Question:
Here, I am facing another problem with CSS.
My HTML string is coming from database and adding to DOM with HTML Object.
'''
new HTML(result.getResponseObject().getStringResult());
'''
That string contains some HTML tables and have 'border="1"', that has been overridden by default CSS (you can see that in Firebug), where as the border applied in HTML like 'border="1"'
How to tell that the applied styles are in 'HTML', not from any CSS file (or did I miss something in my code)?
I tried with '1px solid !important'; it's still not working.
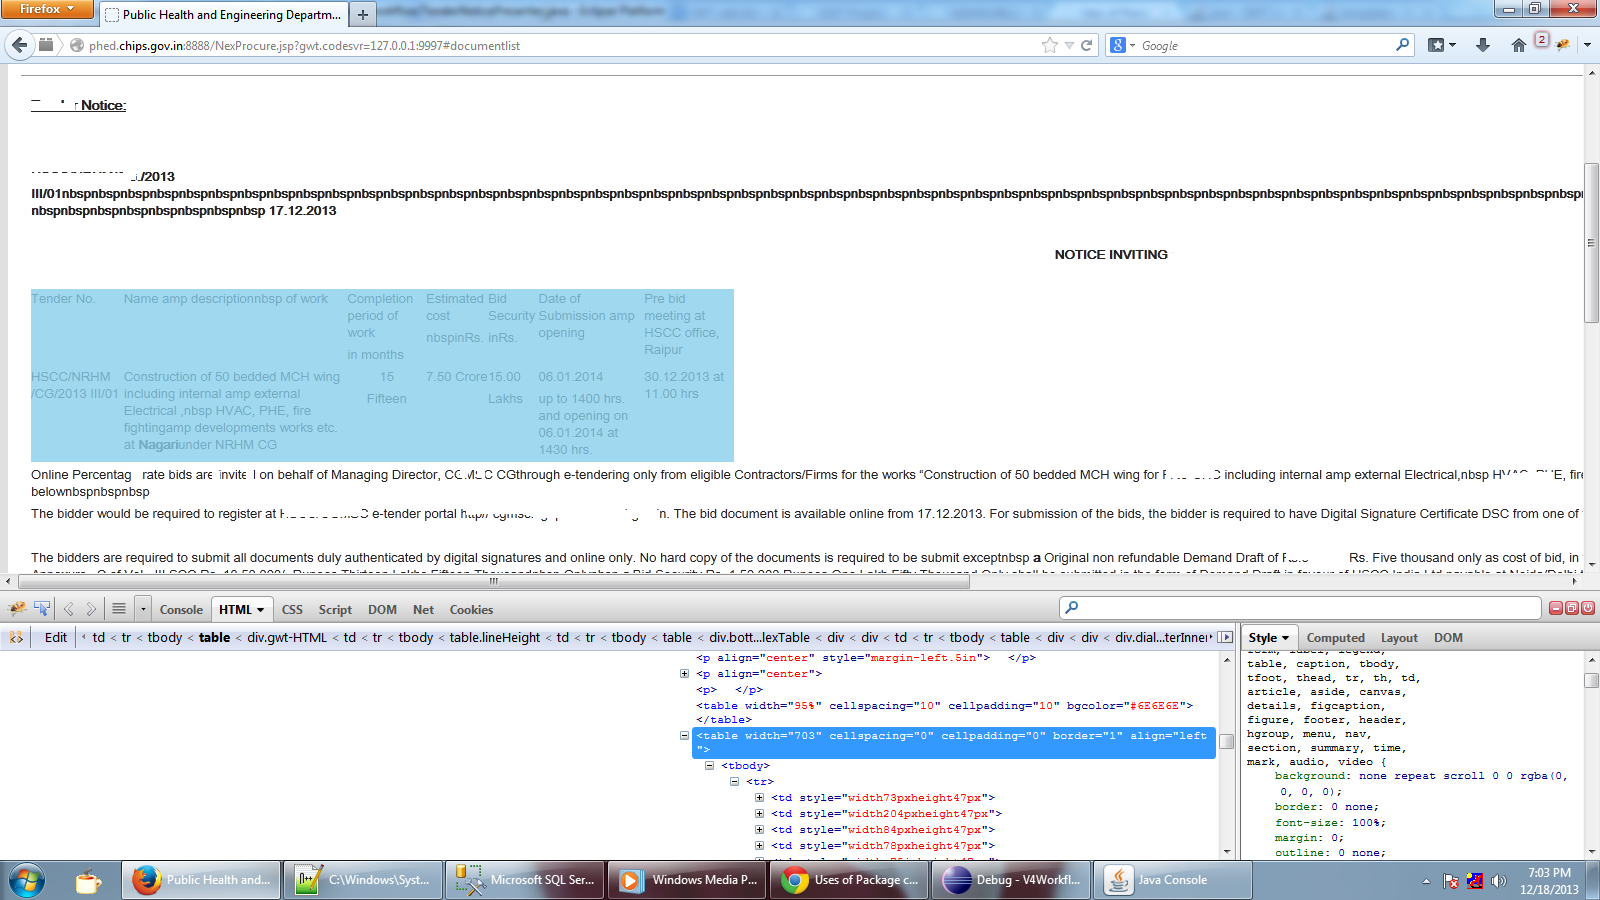
Answer: If I understand your question correctly you could do something like this:
'''
table[border] {
border: 1px solid black;
}
'''
This will select any table that has a html border property eg:
'''
<table border="1">
'''
but will ignore those that don't
<URL>